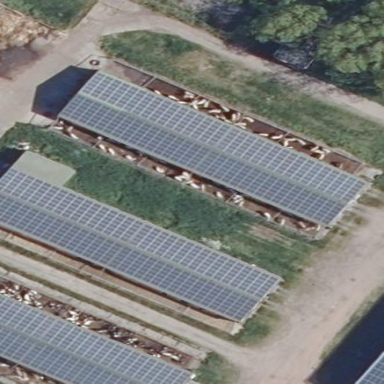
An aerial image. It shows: Solar-powered generator at farm auxiliary building. The generator is small installation using solar photovoltaic panels.